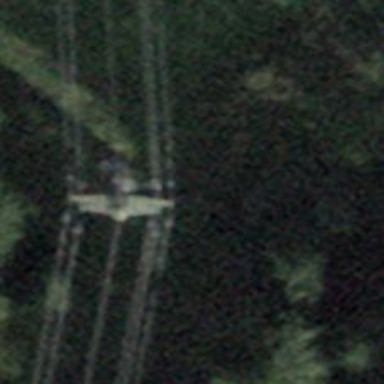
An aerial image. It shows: Crossing power tower.